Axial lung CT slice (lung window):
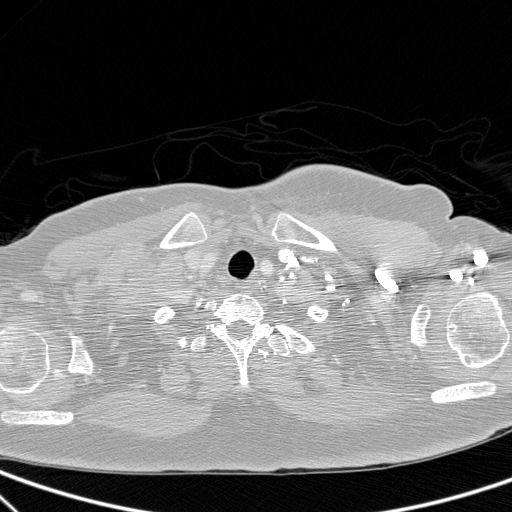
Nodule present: no